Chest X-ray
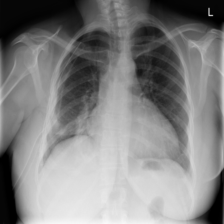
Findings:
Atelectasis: negative
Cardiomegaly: positive
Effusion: positive
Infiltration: negative
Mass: negative
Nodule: negative
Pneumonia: negative
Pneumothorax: negative
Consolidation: negative
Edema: negative
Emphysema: positive
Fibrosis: negative
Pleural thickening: negative
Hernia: negative